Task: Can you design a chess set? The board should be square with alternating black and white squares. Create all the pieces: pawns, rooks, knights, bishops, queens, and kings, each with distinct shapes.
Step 2203:
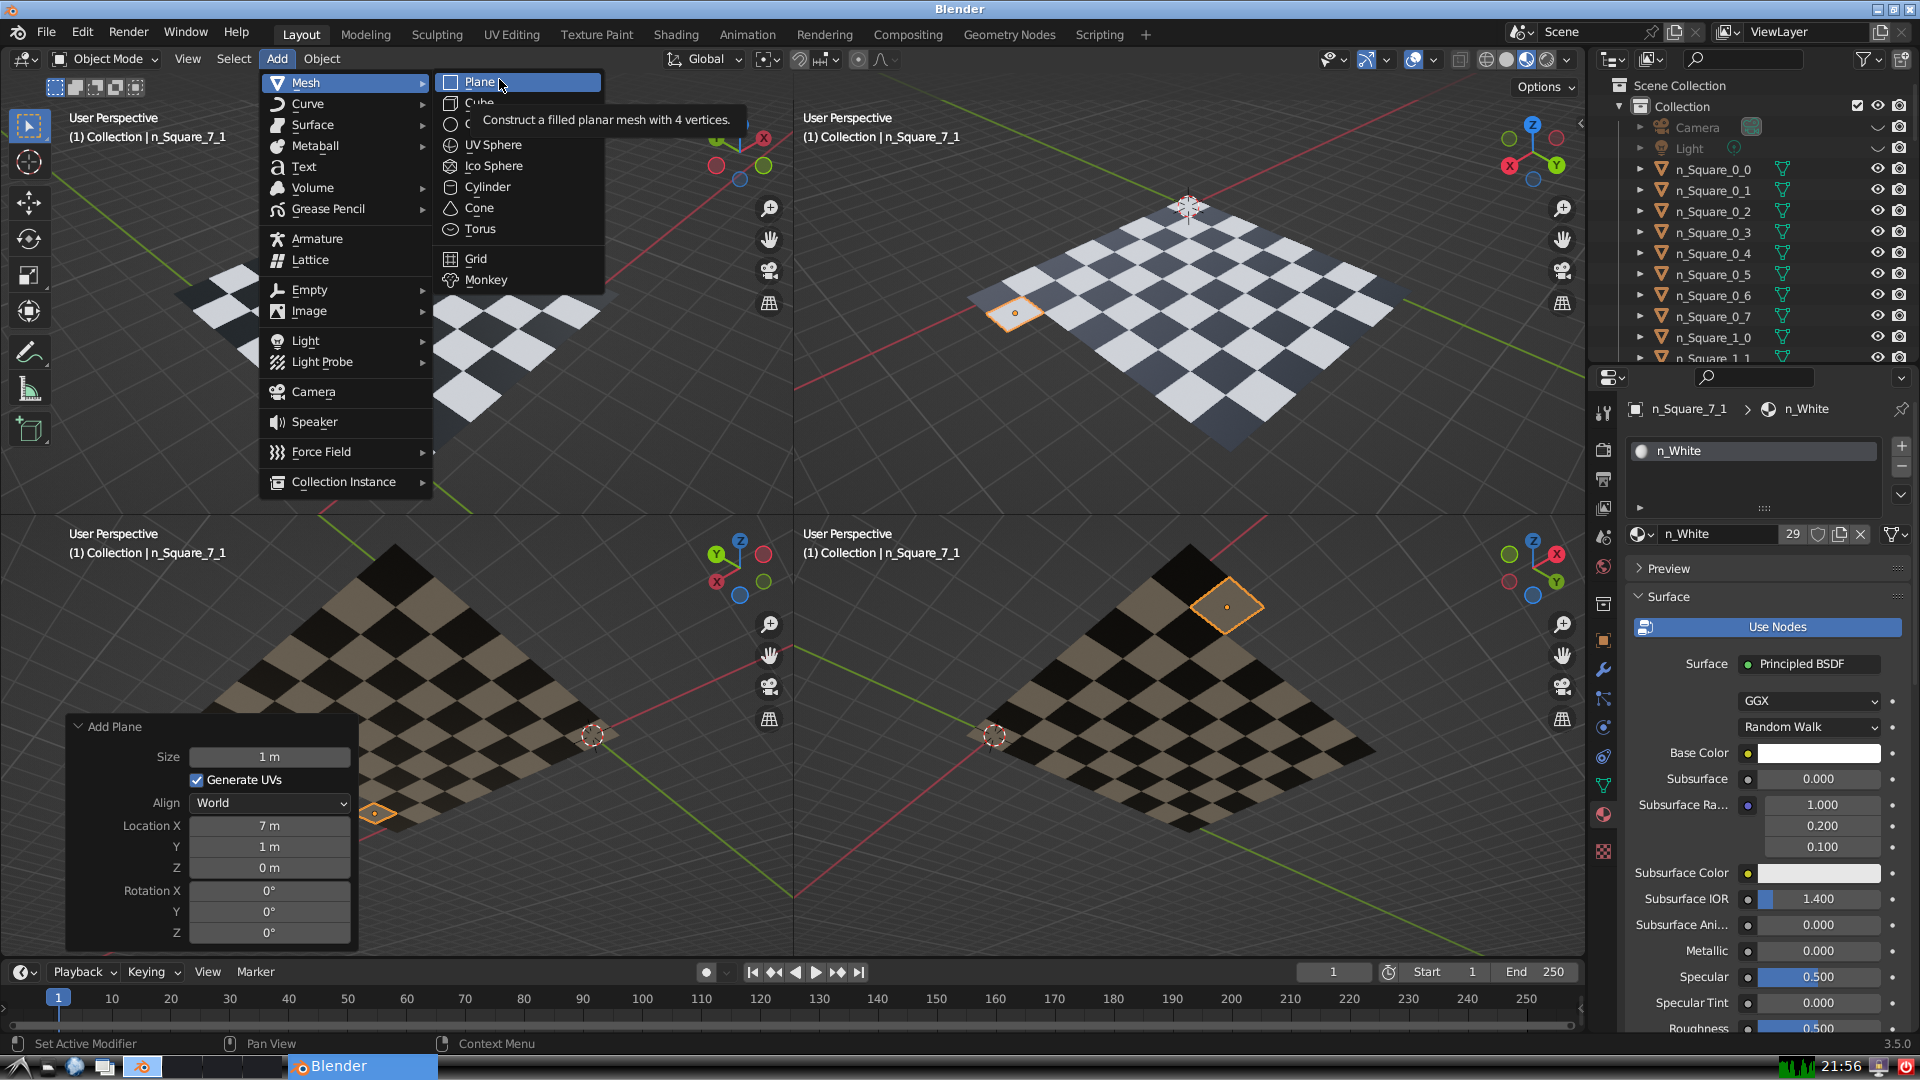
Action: click: no